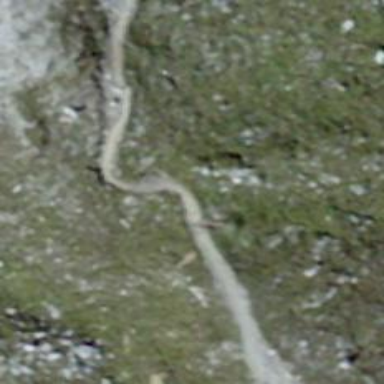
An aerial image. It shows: Path.